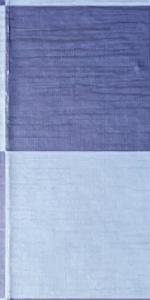
Label: Empty